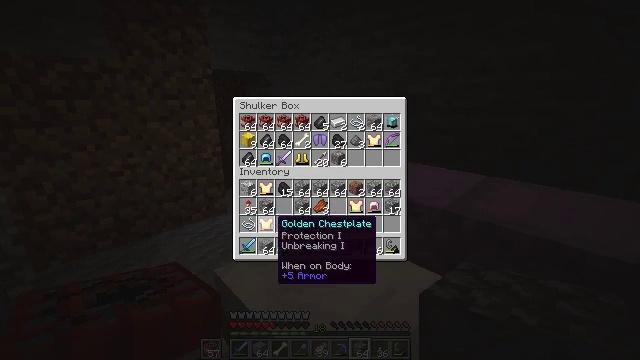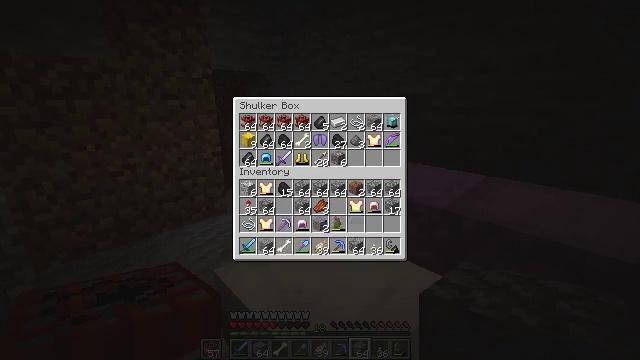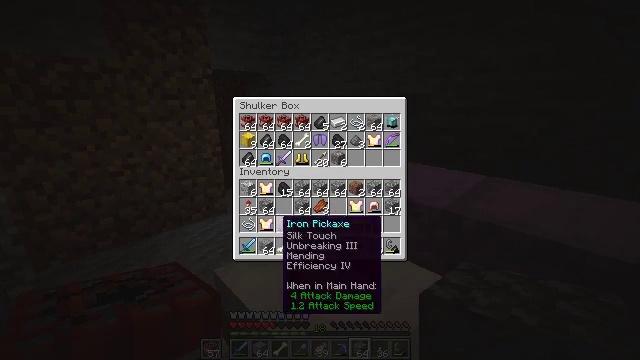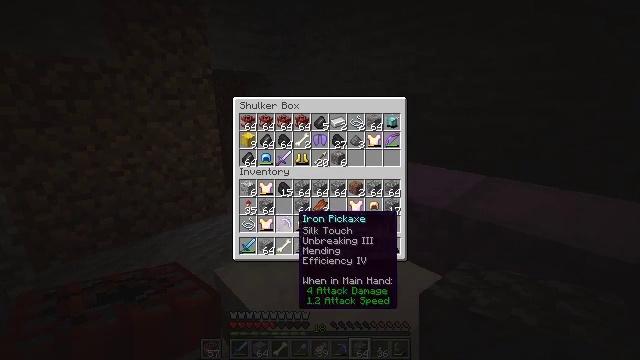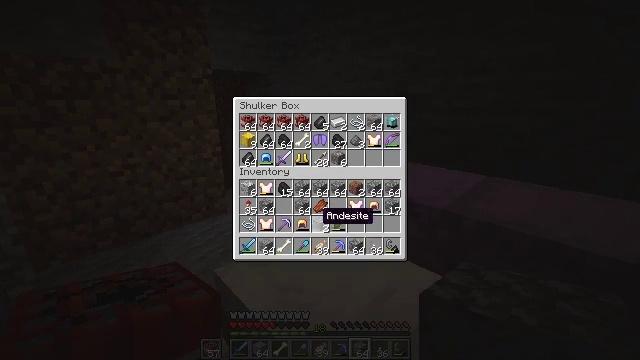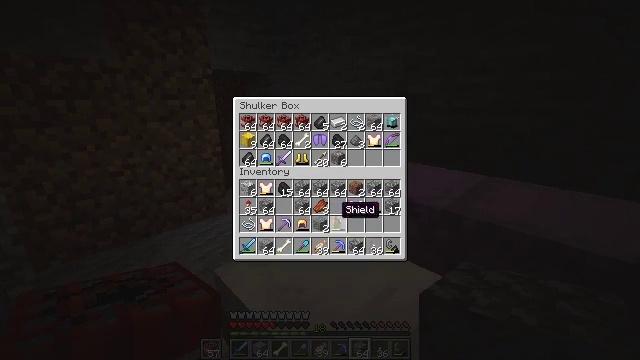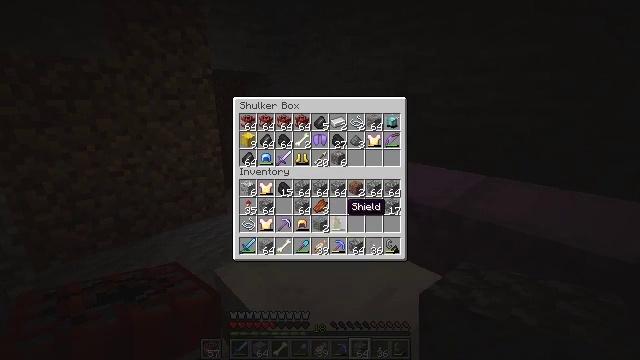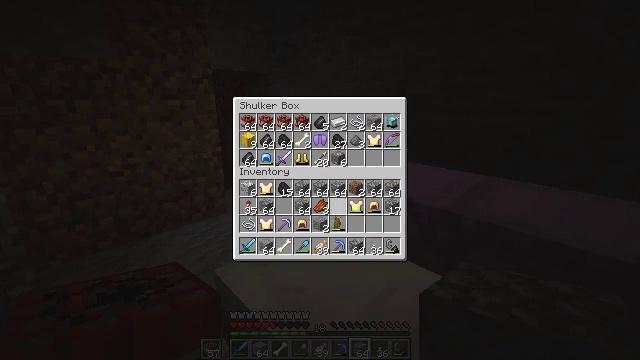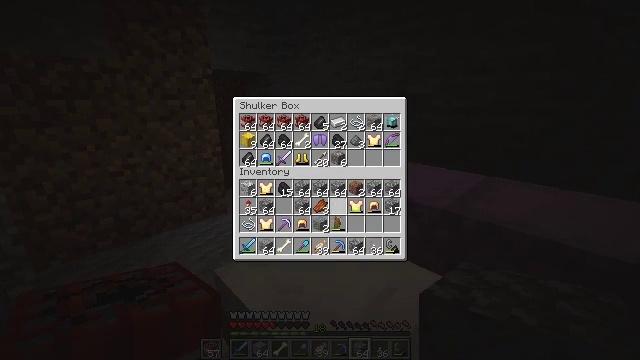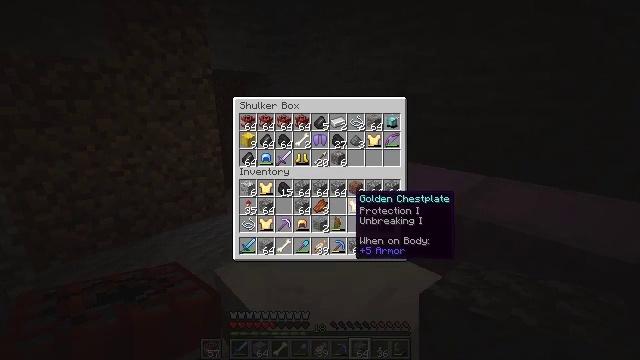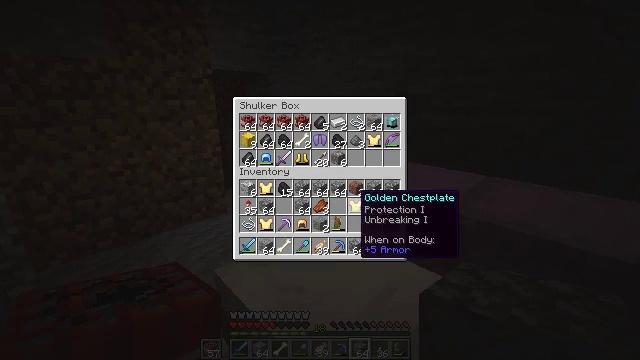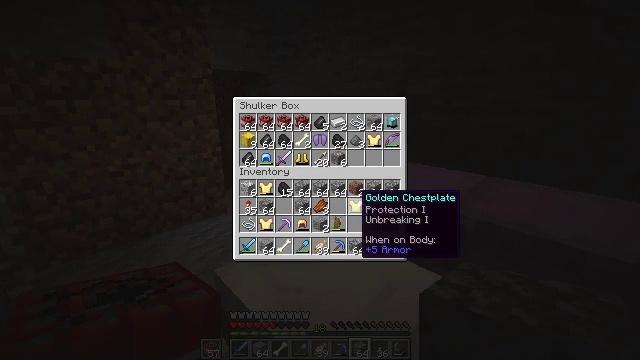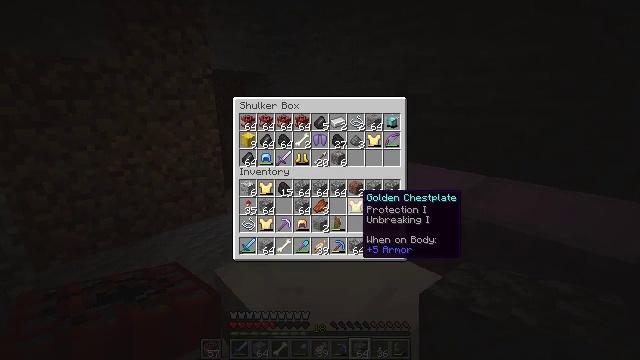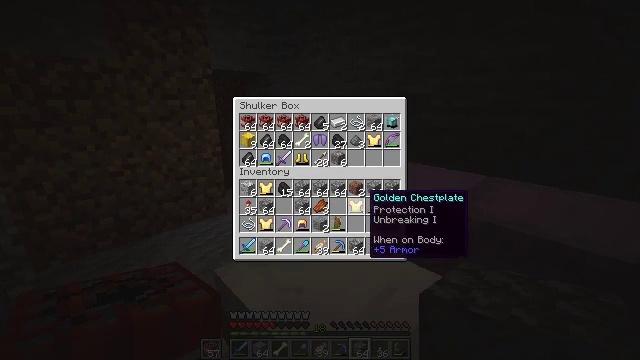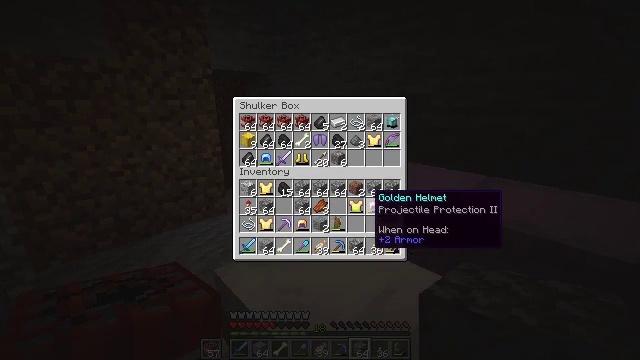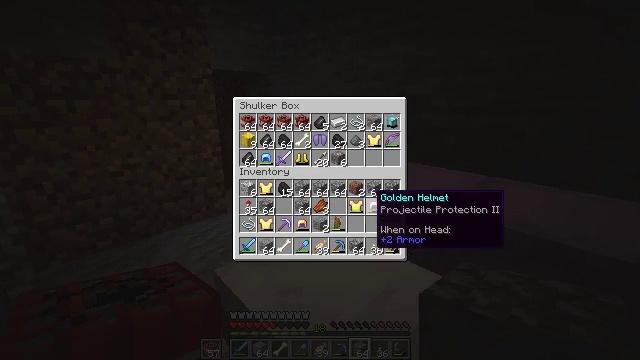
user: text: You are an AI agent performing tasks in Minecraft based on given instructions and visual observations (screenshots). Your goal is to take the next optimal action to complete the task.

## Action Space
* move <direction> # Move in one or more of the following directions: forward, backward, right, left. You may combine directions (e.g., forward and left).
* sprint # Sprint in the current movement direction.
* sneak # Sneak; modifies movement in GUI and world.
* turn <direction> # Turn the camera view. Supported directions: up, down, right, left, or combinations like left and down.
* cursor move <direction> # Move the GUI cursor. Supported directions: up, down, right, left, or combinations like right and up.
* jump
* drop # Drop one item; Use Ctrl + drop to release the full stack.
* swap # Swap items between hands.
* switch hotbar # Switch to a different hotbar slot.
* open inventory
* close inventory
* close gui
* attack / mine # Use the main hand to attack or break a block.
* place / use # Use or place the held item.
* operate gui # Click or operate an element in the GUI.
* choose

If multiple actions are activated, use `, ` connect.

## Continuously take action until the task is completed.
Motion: motion action
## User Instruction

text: Remove a golden chestplate from the inventory.
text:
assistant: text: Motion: sneak
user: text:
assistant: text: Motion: sneak
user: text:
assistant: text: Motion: sneak, cursor move right
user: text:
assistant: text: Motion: sneak, cursor move right
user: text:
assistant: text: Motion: sneak, cursor move right
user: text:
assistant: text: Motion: sneak
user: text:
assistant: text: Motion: sneak
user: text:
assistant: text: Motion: sneak
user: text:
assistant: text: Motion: sneak
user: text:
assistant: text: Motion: sneak
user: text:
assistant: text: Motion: sneak
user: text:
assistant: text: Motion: sneak
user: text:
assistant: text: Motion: sneak
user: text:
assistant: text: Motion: sneak
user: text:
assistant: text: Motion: sneak
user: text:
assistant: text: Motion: sneak
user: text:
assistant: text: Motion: sneak
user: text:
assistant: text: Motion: sneak
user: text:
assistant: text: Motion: sneak
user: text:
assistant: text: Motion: turn right and down, close gui
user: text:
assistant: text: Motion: turn right and up
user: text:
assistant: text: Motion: no_op
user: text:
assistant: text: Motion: turn right and down
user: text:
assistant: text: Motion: turn right and up
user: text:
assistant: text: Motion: turn right
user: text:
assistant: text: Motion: turn right and up
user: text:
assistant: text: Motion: turn right
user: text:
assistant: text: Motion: move forward, turn right
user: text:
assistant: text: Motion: turn right
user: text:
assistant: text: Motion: move forward